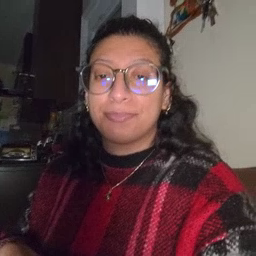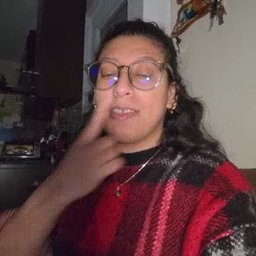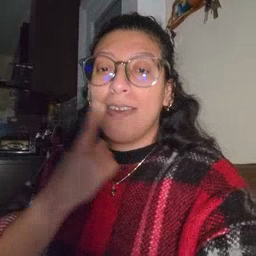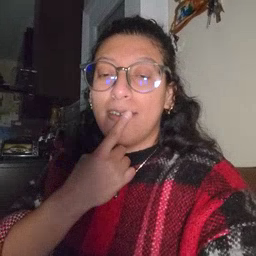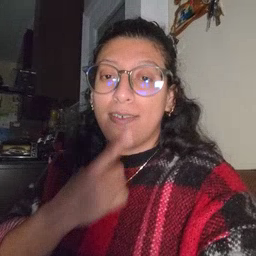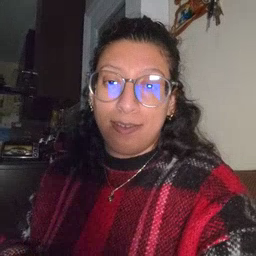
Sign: mouth